Interaction volume radius: 5 \u00c5
Interaction volume height: 25 \u00c5
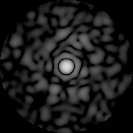
Disorder parameter: 0.7991